Question: I'm trying to create a program wherein the users will provide their birthdate from multiple combo boxes. One for month, then date, and third is for year. And combine their values into one string. So far, here's my code:
'''
string bdate = " "+ bday_month.SelectedText + " " + bday_date.SelectedText + ", " + bday_year.SelectedText;
MessageBox.Show(bdate);
'''
The problem with this is that when I have values for all combo boxes, bdate only displays the third combo box value. See below:

Any idea?
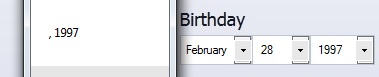
Answer: Use the <URL>:
'''
string bdate = " " + bday_month.Text + " " + bday_date.Text + ", " + bday_year.Text;
MessageBox.Show(bdate);
'''
The 'ComboBox.SelectedText' property returns the text highlighted in the editor, but not the entire text.